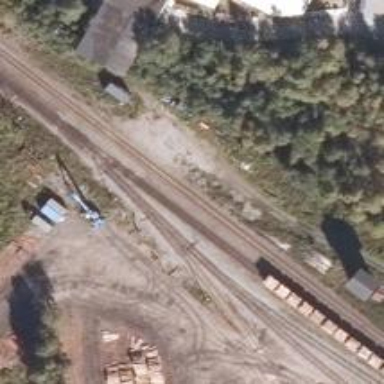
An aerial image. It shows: Wedge used for railway derailment.